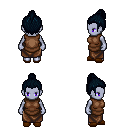
a pixel art fantasy rpg character, female body template, dark elf, purple skin, brown tunic, robe skirt, raven short topknot hairstyle, brown slippers, four views (front, back, left, right), 2x2 character sprite sheet, small pixel art, hard edges, no anti-aliasing